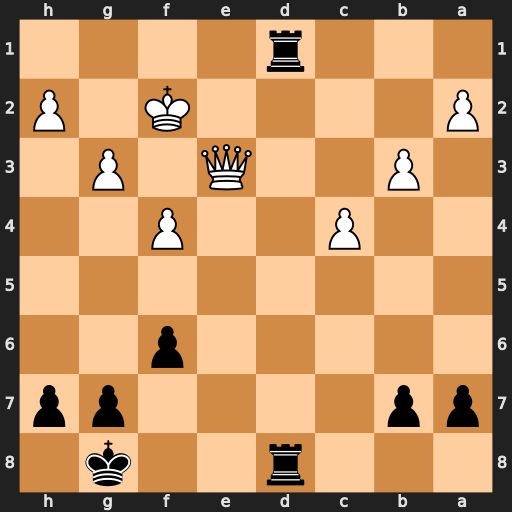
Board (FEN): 3r2k1/pp4pp/5p2/8/2P2P2/1P2Q1P1/P4K1P/3r4
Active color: b
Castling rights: -
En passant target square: -
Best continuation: R8d2+ Kf3 Rd3 Qxd3 Rxd3+